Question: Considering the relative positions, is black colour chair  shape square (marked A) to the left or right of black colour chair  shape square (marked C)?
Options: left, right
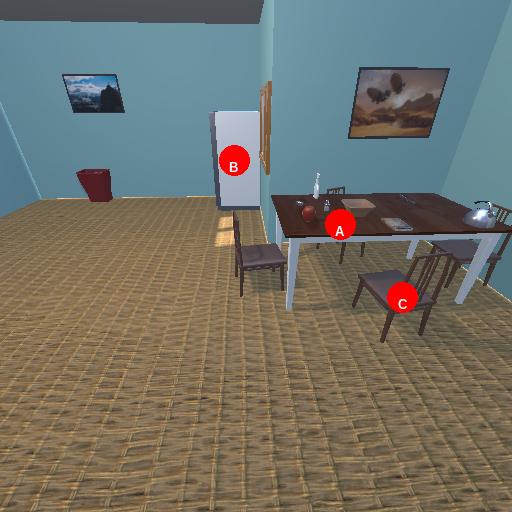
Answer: left